Question: I am trying to develop an interface that scrolls horizontally similar to Netflix
.
I know I have #scroll appearing many times which is why the jQuery only sees the first one.
'''
class Publisher < ActiveRecord::Base
has_many :characters
has_many :books, :through => :characters
end
class Character < ActiveRecord::Base
belongs_to :publisher
has_many :books
end
class Book < ActiveRecord::Base
belongs_to :character
end
'''
books.html.erb
'''
<%# This lists all the publishers %>
<div class="publisherbubble">
<% @publishers.each do |publisher| %>
<div class = "publisherbox">
<div class = "slider triangleBtns">
###renders all the books
<%= render :partial => 'static_pages/books', :locals =>{:publisher => publisher} %>
</div>
</div>
<% end %>
</div>
'''
_books.html.erb
'''
###How can I pass/use a unique ID or class to make this work?
<div class="scroll-container">
<ul class="scrollertitle">
<% publisher.characters.sort_by{|character| character.created_at }.each do |character|%>
<% character.books.each do |book| %>
<li>
<%= link_to (image_tag book.photo(:small)),
publisher_character_book_issues_path(:publisher_id => publisher.id,
:character_id => character.id, :book_id => book.id ) %>
</li>
<% end %>
<% end %>
</ul>
<span class="previous sliderButton" data-scroll-modifier='-1'>
<div class="arrow">
</div>
</span>
<span class="next sliderButton" data-scroll-modifier='1'>
<div class="arrow">
</div>
</span>
</div>
'''
'''
$(function () {
var scrollHandle = 0,
scrollStep = 5,
###How can I pass/use a unique ID or class to make this work?
parent = $(this).closest('.scroll-container');
//Start the scrolling process
$(".sliderButton").on("mouseenter", function () {
var data = $(this).data('scrollModifier'),
direction = parseInt(data, 10);
$(this).addClass('active');
startScrolling(direction, scrollStep, parent);
});
//Kill the scrolling
$(".sliderButton").on("mouseleave", function () {
stopScrolling();
$(this).removeClass('active');
});
//Actual handling of the scrolling
function startScrolling(modifier, step, parent) {
if (scrollHandle === 0) {
scrollHandle = setInterval(function () {
var newOffset = parent.scrollLeft() + (scrollStep * modifier);
parent.scrollLeft(newOffset);
}, 10);
}
}
function stopScrolling() {
clearInterval(scrollHandle);
scrollHandle = 0;
}
});
'''
'''
.scroll-container {
width:auto;
height: 100%;
background: transparent;
overflow-y: hidden;
overflow-x: scroll;
-webkit-overflow-scrolling: touch;
margin-top: 5px;
}
'''
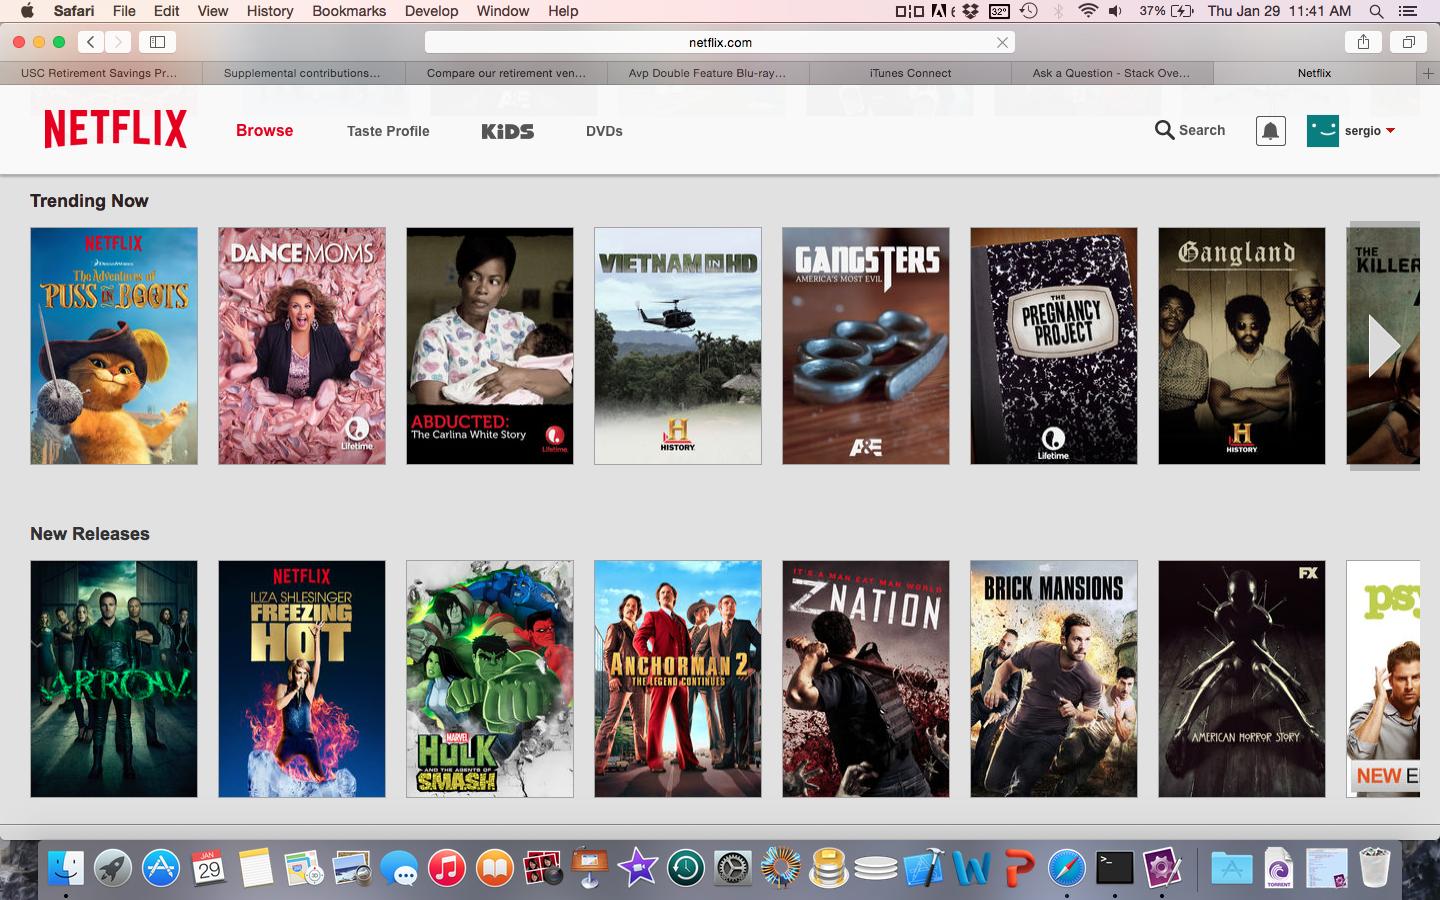
Answer: First, I would give the parent div a class like 'scroll-container'.
Then, I would pass the parent div as an argument to 'startScrolling'.
'''
parent = $(this).closest('.scroll-container')
startScrolling(direction, scrollStep, parent)
'''
Then, you have access to the parent and don't have to set it at the top of the js.
As an aside, if you're setting 'scrollStep' at the top as a sort of configurable constant, you don't need to pass it in as an argument. 'startScrolling' looks like it should work just fine without it.
As another aside, I could see 'startScrolling' just taking one argument: the parent div. And the 'data-modifier' could just live there instead of having to live in 2 places. And you could just get the modifier from the parent in the 'startScrolling' function.
'''
$(function () {
var scrollHandle = 0,
scrollStep = 5;
//Start the scrolling process
$(".sliderButton").on("mouseenter", function () {
var data = $(this).data('scrollModifier'),
direction = parseInt(data, 10);
$(this).addClass('active');
parent = $(this).closest('.scroll-container');
startScrolling(direction, scrollStep, parent);
});
//Kill the scrolling
$(".sliderButton").on("mouseleave", function () {
stopScrolling();
$(this).removeClass('active');
});
//Actual handling of the scrolling
function startScrolling(modifier, step, parent) {
if (scrollHandle === 0) {
scrollHandle = setInterval(function () {
var newOffset = parent.scrollLeft() + (scrollStep * modifier);
parent.scrollLeft(newOffset);
}, 10);
}
}
function stopScrolling() {
clearInterval(scrollHandle);
scrollHandle = 0;
}
});
'''